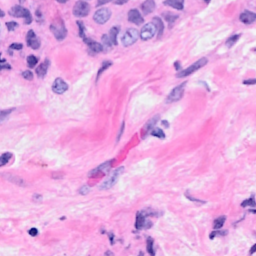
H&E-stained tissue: Breast